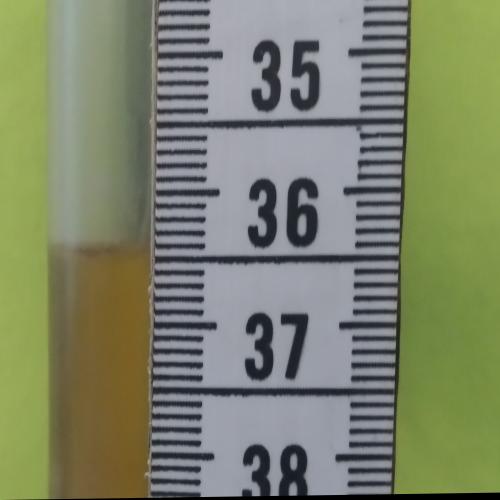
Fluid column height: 36.4 cm